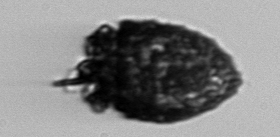
Label: Stenosemella_pacifica